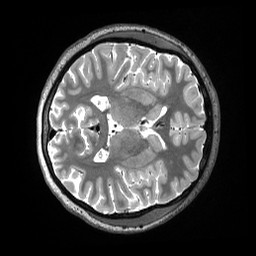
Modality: T2w
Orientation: axial